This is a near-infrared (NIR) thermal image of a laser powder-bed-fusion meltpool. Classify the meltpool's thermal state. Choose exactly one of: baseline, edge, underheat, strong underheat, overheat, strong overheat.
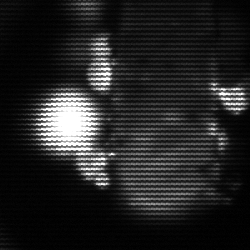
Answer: strong underheat